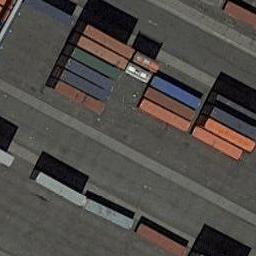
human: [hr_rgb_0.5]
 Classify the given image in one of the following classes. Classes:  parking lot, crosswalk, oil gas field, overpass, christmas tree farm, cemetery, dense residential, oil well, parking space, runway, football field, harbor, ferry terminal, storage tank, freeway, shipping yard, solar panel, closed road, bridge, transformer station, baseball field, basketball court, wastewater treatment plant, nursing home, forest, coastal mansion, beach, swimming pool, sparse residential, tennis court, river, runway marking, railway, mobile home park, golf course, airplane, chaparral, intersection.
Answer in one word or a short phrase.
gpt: shipping yard